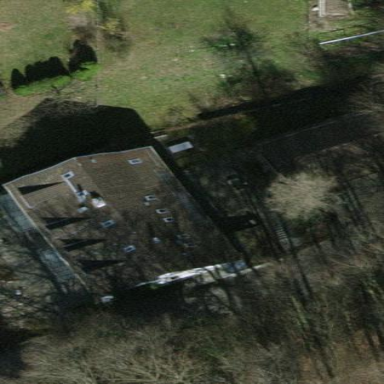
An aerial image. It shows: Gabled roof adorns the apartments building.